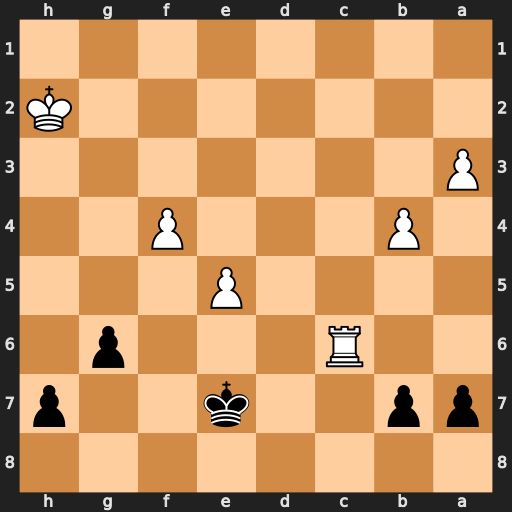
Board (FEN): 8/pp2k2p/2R3p1/4P3/1P3P2/P7/7K/8
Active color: b
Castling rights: -
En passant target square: -
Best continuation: bxc6 Kg3 Ke6 Kh4 Kf5